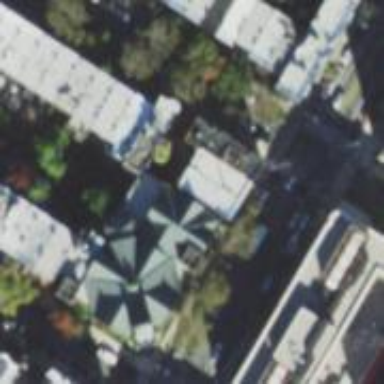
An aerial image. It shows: Building that serves as place of worship.